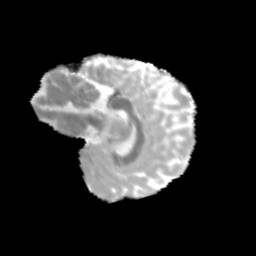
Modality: MD
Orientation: sagittal
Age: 11
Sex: male
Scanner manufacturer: siemens
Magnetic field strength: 3 T
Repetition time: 3.8 s
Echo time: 0.07 s